Interaction volume radius: 5 \u00c5
Interaction volume height: 20 \u00c5
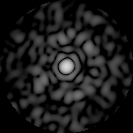
Disorder parameter: 0.8398